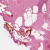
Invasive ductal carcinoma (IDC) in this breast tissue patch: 0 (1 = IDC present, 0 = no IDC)